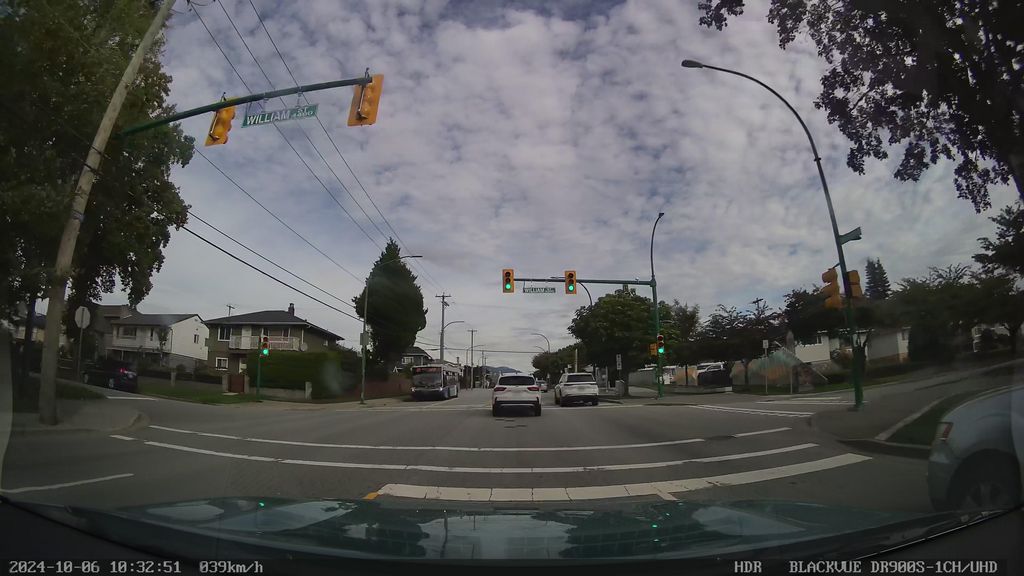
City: vancouver